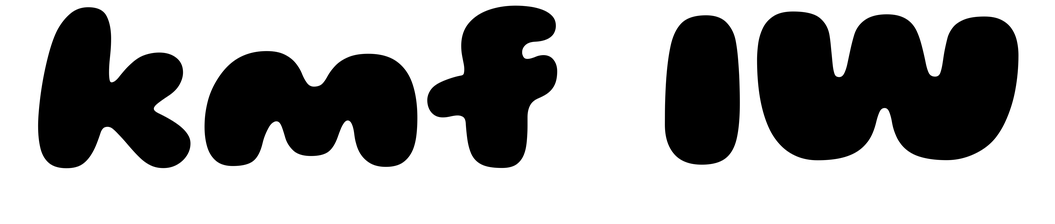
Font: Gluten_Black